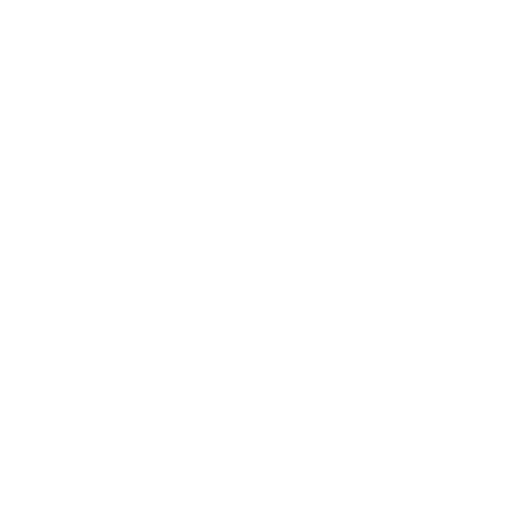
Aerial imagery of valley in Nevada named Gothic Canyon containing shrub, grassland, and barren land